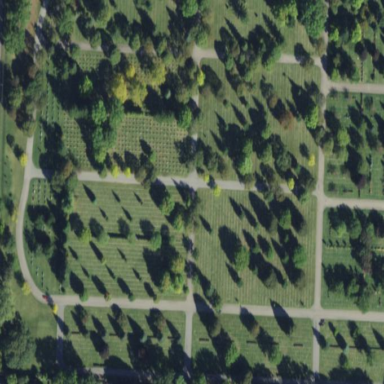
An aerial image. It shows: Historic memorial located in graveyard.